Question: In R, say you wish to present statistical data on an image background- like in medical imaging

Each layer is a different matrix.
Here is a non-sense example:
- 'volcano'- 'B<- (volcano>160) * rnorm(prod(dim(volcano))'
How would you go about?
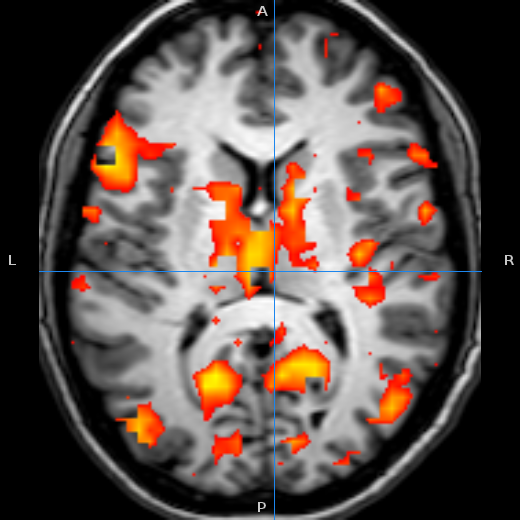
Answer: The 'image' function can do this, just set the transparancy of the 2nd set of colors and overlay it using 'add=TRUE'. Any missing values will be completely transparent and you can set the alpha level for the other colors (of course your graphics device has to support partial transparancy for this to work). Here is a quick example:
'''
A <- t(volcano)[ncol(volcano):1,]
B <- (A>160) * rnorm(prod(dim(A)) )
B[ A < 120 ] <- NA # show some complete transparency
image(A, col=grey( seq(0,1,length.out=12) ) ) # initial plot
hc <- sub('FF$','77',heat.colors(12)) # convert heat colors to have an alpha
image(B, add=TRUE, col=hc) # overlay the new plot
'''